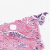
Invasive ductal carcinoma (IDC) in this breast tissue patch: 0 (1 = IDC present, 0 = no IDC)